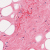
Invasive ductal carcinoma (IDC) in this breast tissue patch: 0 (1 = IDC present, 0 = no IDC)